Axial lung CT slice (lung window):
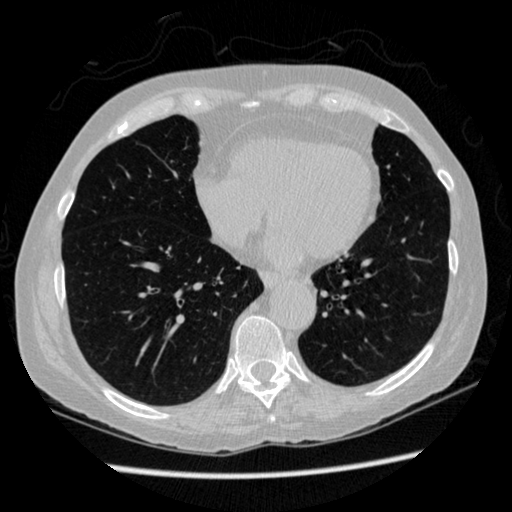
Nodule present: no